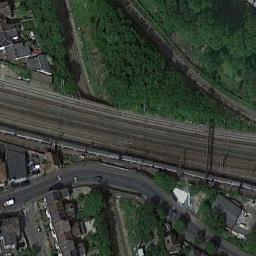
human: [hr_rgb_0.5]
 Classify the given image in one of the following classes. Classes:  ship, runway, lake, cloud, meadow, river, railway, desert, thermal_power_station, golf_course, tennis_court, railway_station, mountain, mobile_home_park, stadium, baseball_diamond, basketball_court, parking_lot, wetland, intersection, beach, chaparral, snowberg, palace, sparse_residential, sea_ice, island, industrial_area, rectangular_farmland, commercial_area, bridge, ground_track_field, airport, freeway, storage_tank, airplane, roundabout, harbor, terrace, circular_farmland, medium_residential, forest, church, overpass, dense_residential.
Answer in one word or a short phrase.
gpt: railway